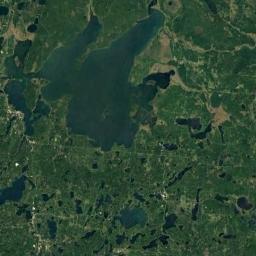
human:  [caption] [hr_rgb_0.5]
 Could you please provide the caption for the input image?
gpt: The lake in the picture is shaped like a duck .

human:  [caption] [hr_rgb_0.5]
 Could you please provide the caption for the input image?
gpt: A big lake and some small lakes lie on a flat ground covered with vegetation and the water is deep green .

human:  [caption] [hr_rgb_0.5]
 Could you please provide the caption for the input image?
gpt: There are many lakes of different shapes and sizes .

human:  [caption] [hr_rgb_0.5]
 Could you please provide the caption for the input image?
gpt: There is an irregular blue lake on the ground covered with green vegetation, And there are many small lakes next to it .

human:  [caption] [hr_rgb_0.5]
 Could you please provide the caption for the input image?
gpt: There are many lakes with green meadow and trees around .